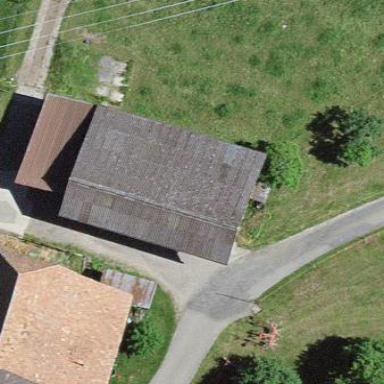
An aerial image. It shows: Shed building.